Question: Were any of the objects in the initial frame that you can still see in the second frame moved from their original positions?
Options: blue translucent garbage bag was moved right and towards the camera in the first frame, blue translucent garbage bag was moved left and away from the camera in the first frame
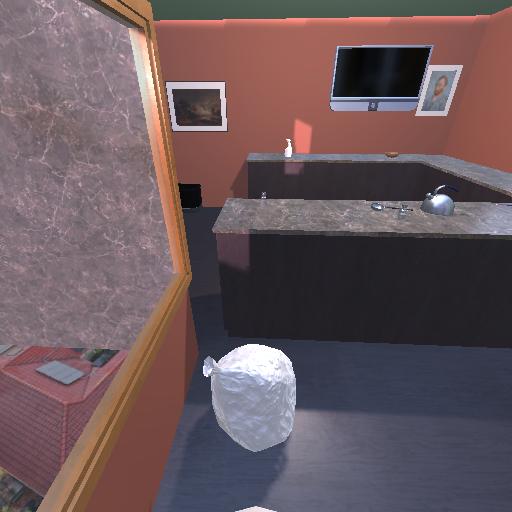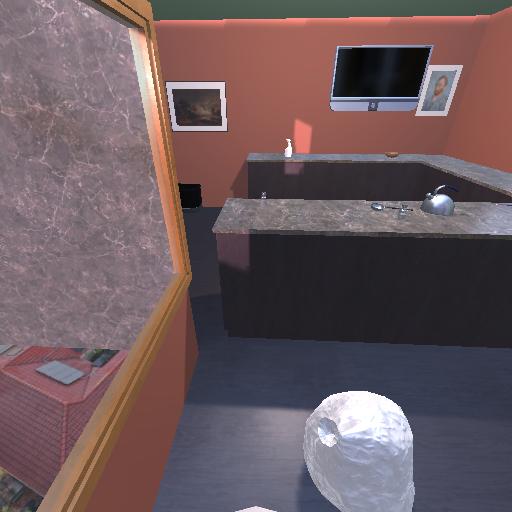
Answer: blue translucent garbage bag was moved right and towards the camera in the first frame